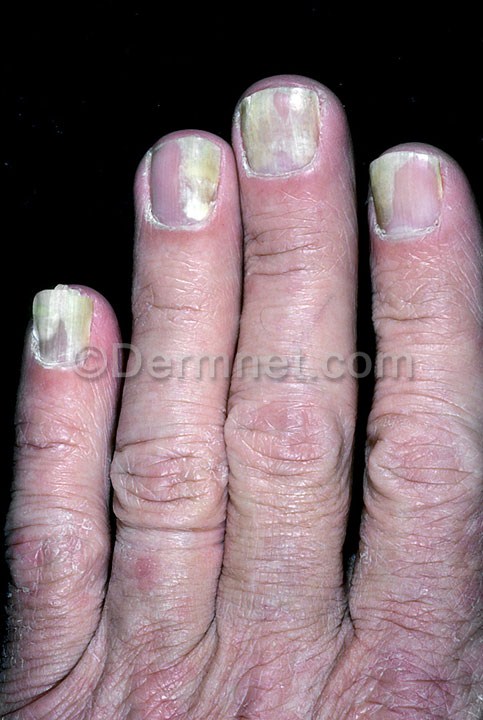
Disease: Nail Fungus and other Nail Disease